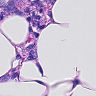
Metastatic tissue present: yes